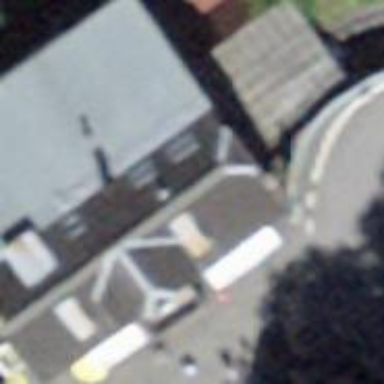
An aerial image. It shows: Restaurant.